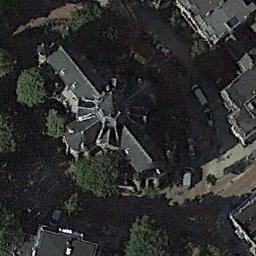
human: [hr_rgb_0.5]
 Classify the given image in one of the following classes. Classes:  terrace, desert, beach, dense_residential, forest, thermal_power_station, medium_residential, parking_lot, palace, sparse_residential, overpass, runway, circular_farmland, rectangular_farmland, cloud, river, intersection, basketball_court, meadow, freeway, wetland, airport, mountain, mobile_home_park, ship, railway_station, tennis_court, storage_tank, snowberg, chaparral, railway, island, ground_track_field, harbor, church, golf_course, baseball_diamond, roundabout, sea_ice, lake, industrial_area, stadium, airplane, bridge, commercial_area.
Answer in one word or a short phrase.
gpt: church